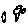
Label: bird